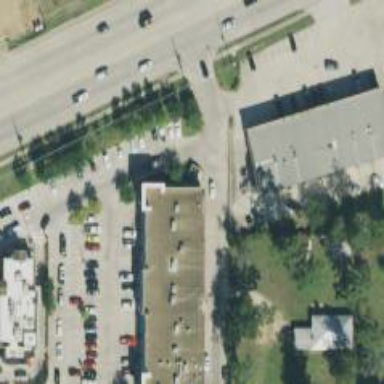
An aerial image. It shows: Veterinary facility.